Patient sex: M
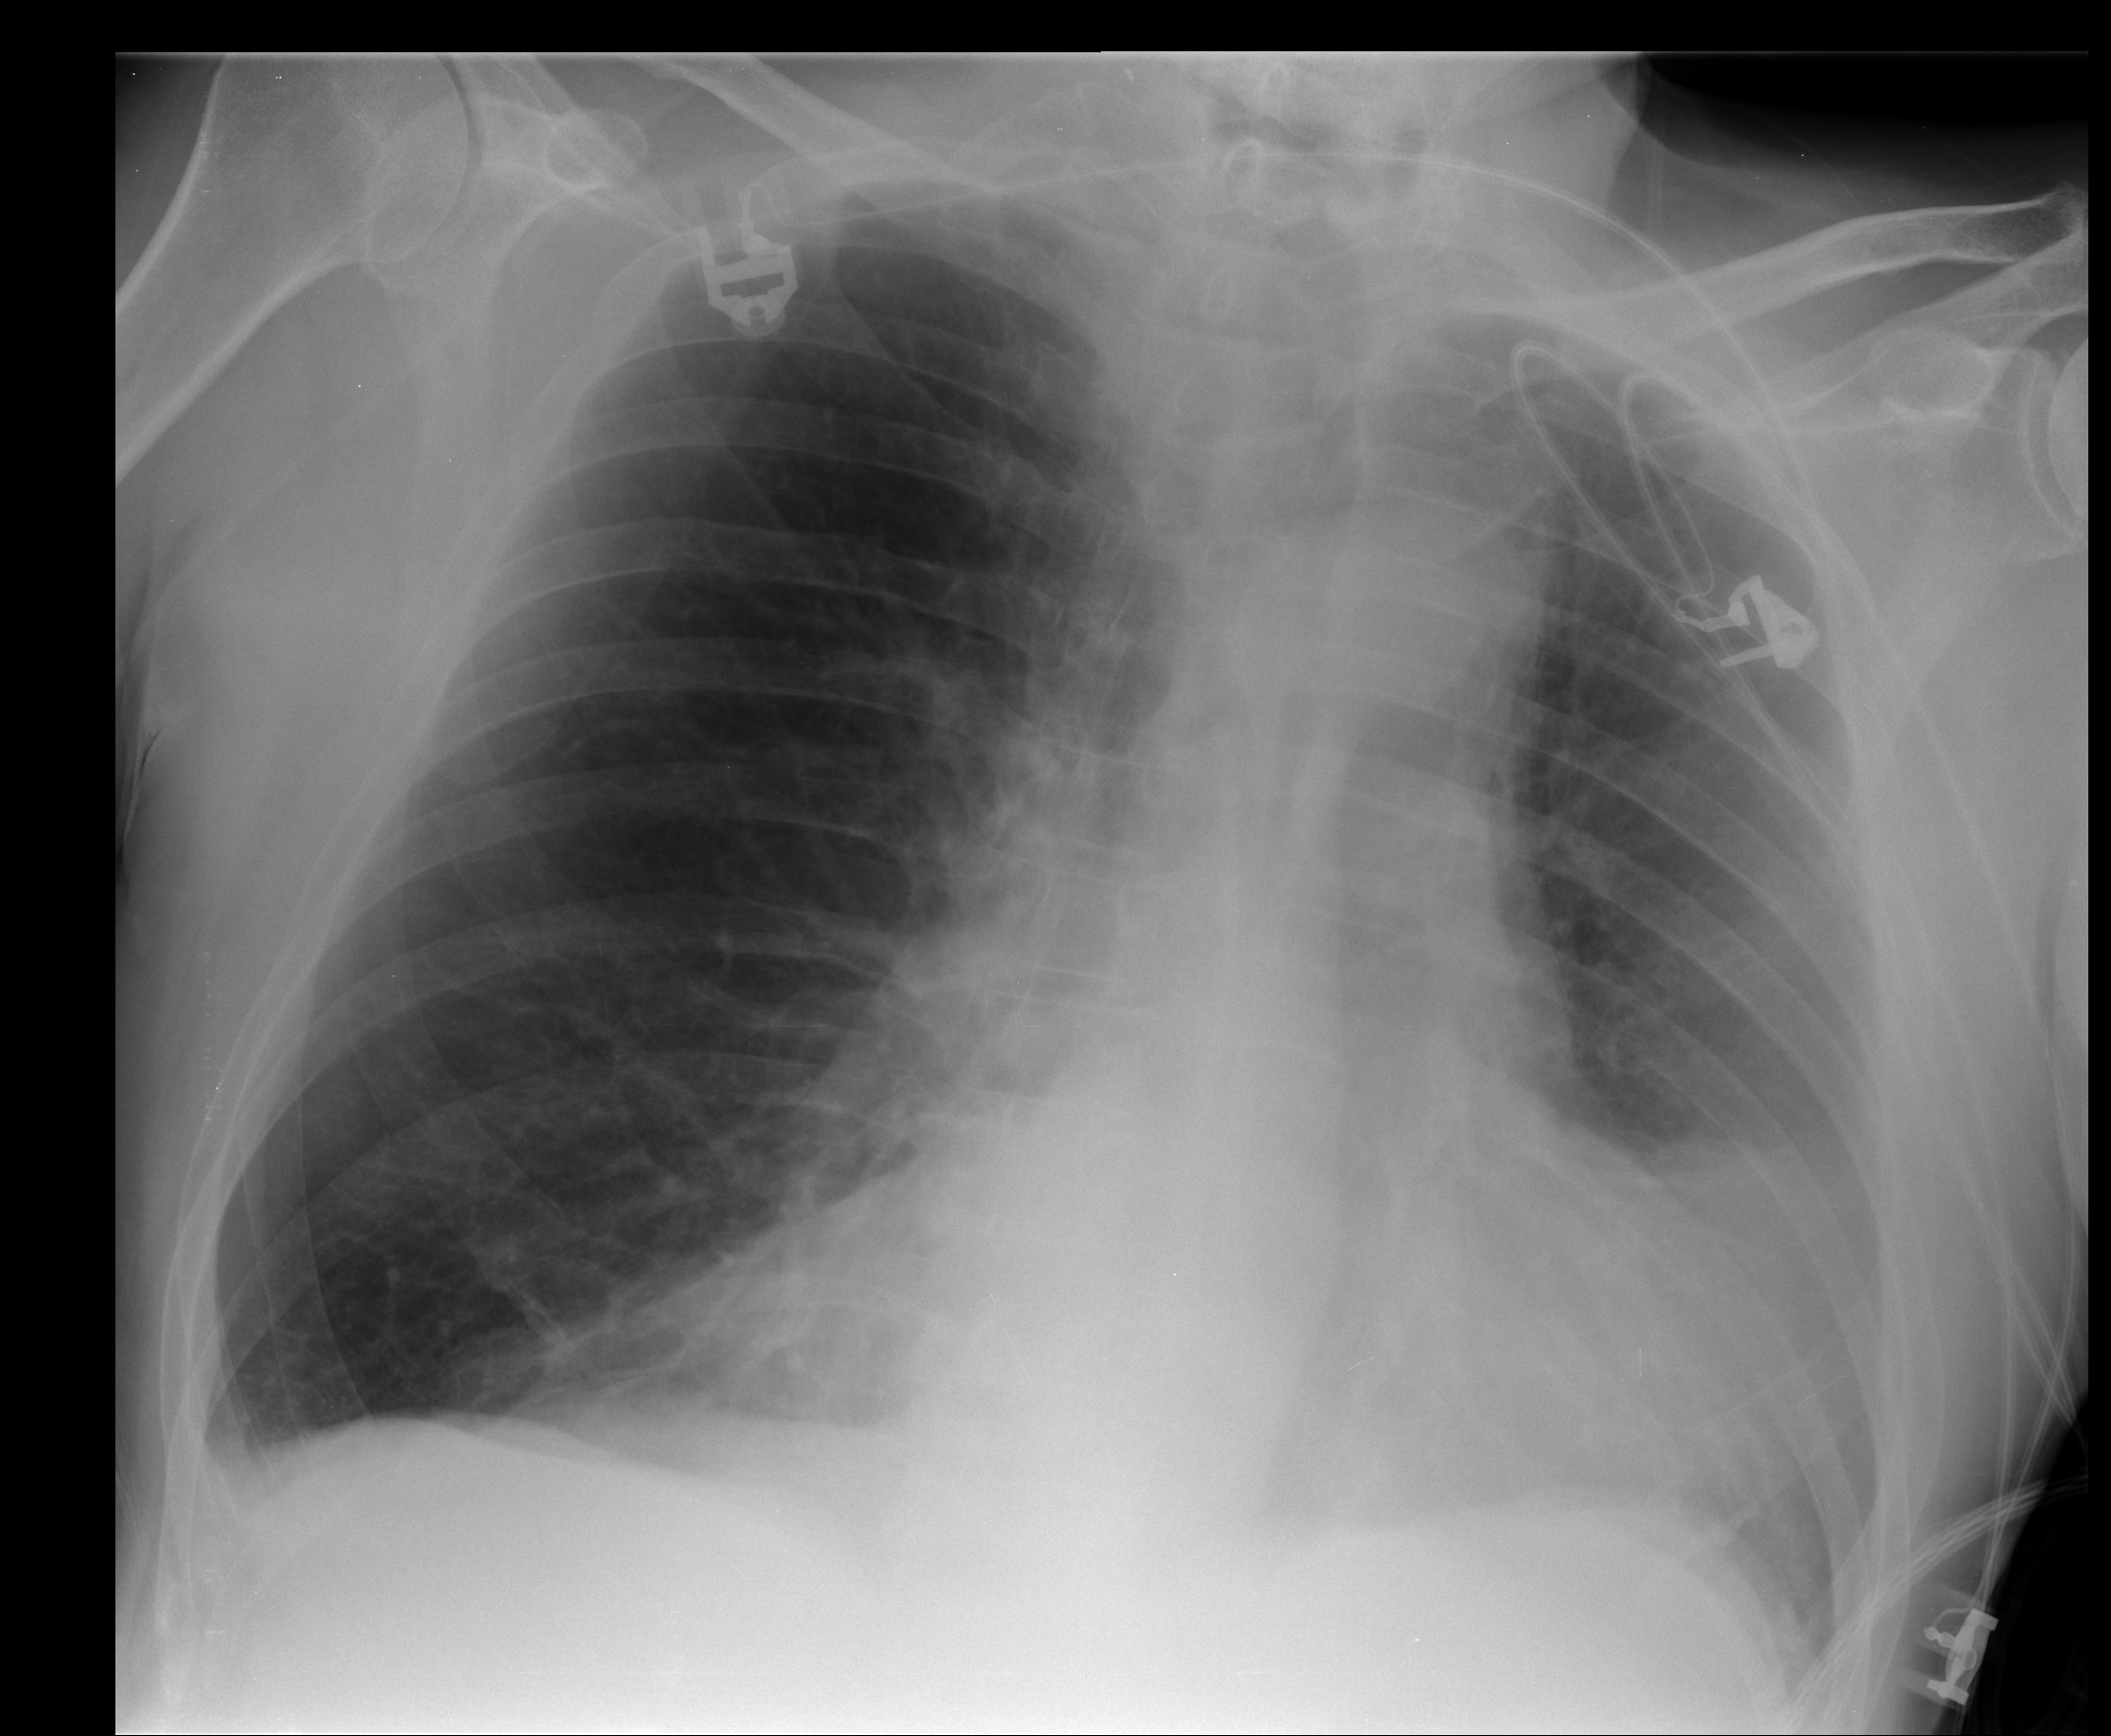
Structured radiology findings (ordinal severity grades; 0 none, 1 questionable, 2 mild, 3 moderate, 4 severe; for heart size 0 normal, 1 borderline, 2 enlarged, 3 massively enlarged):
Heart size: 2
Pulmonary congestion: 0
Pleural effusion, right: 1
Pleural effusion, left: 0
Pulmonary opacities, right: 0
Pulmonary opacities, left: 1
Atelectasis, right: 0
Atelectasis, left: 2